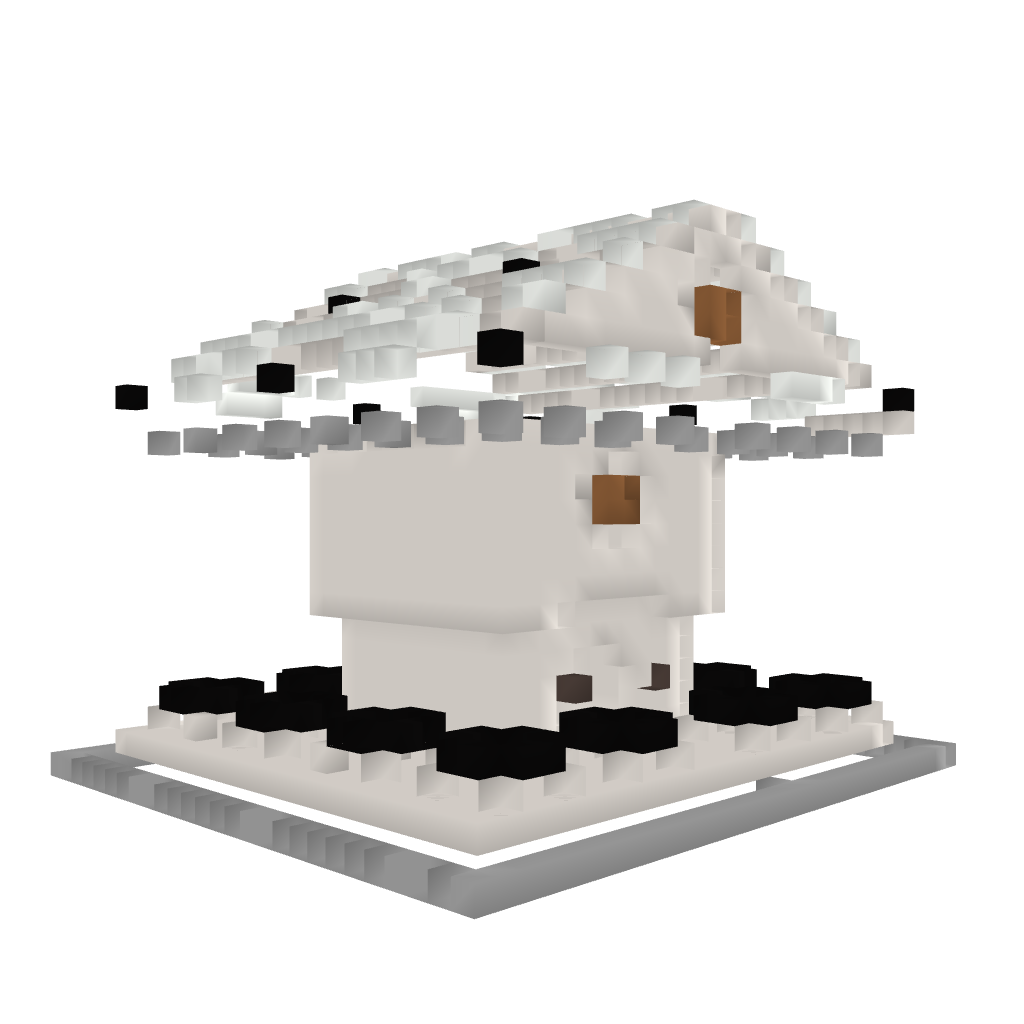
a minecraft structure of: Templo Romano